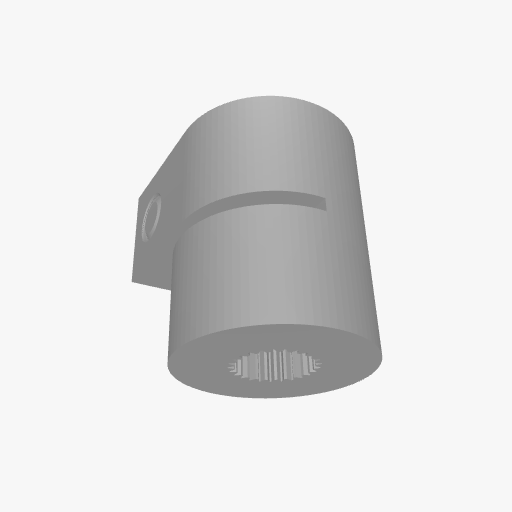
Part: ClampingCoupler8RID